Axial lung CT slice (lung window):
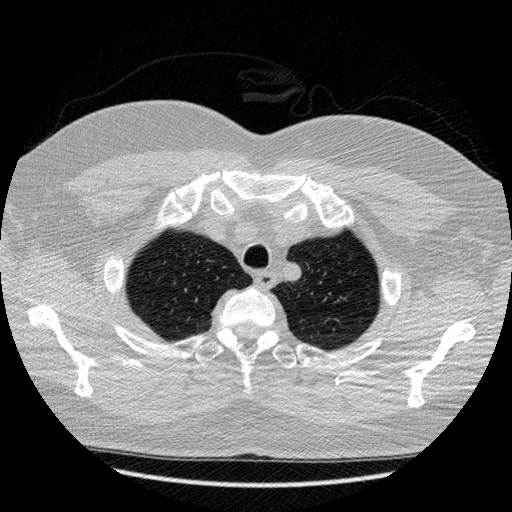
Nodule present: no